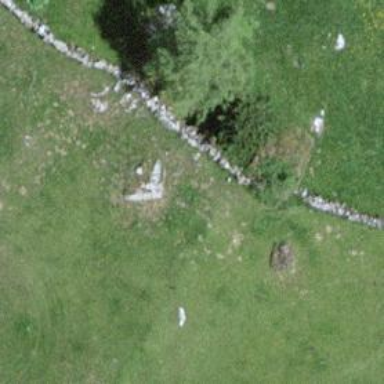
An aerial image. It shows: Wall is shown in the image.